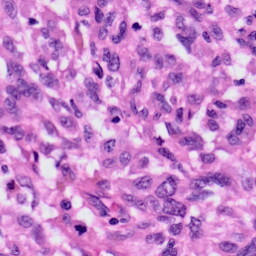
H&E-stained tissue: Skin